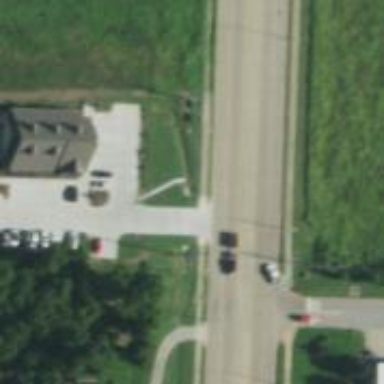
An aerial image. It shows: Secondary road.